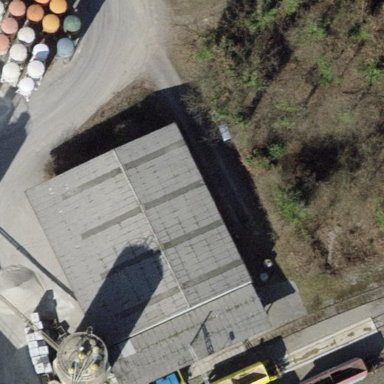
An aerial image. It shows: Industrial building.